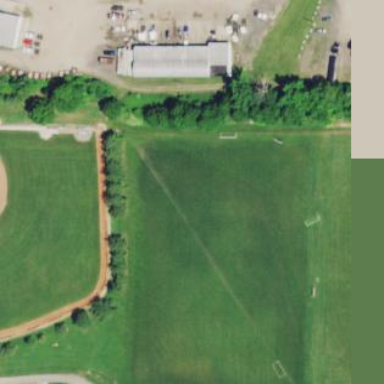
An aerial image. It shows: Grass pitch designed for field hockey.